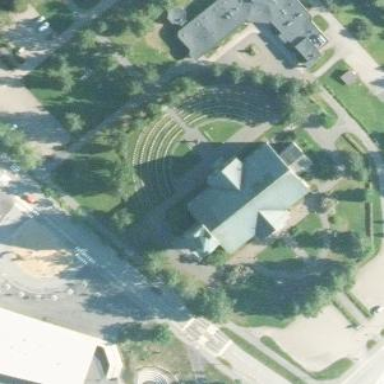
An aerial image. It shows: Church which is place of worship.